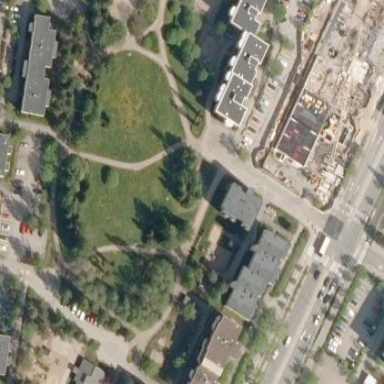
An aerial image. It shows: Lovely park for leisure and relaxation.